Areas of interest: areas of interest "Educational"
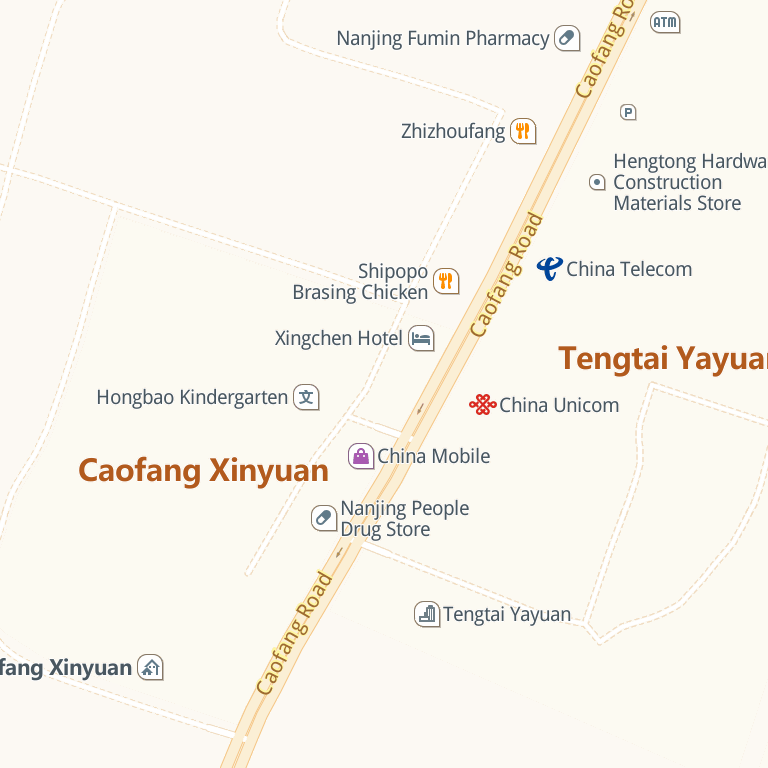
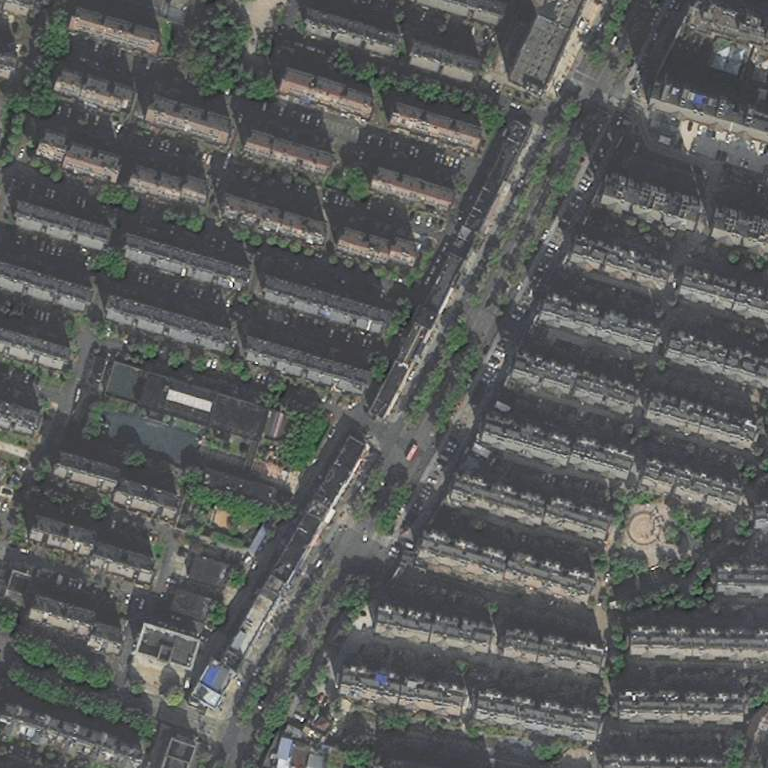